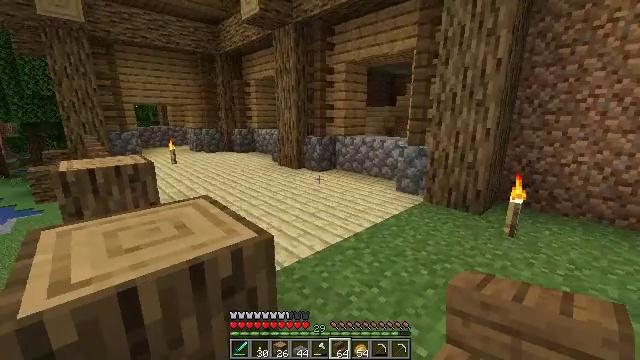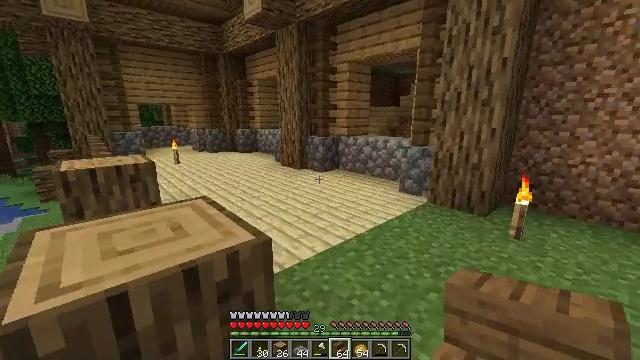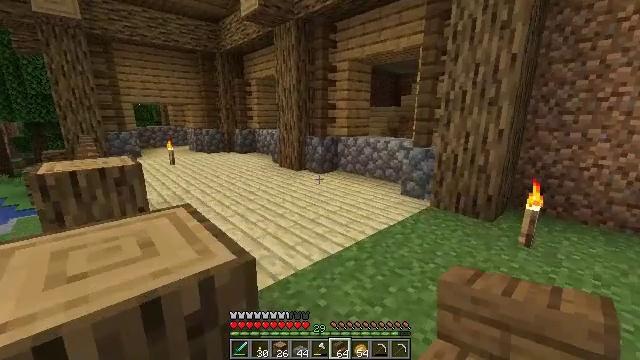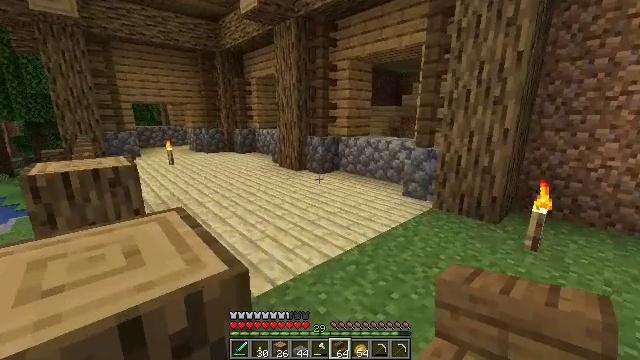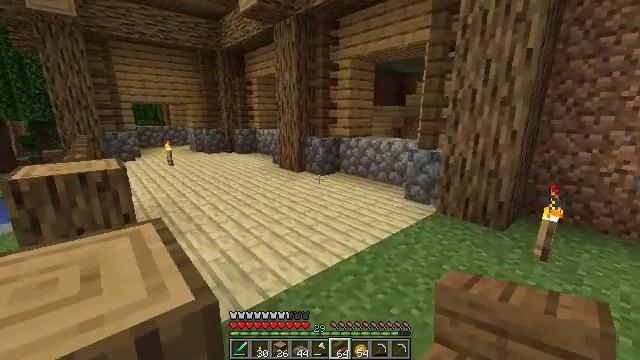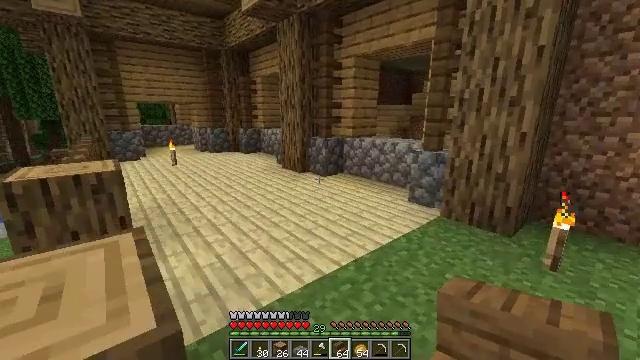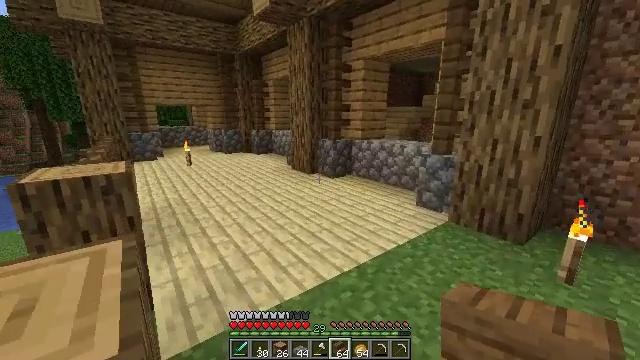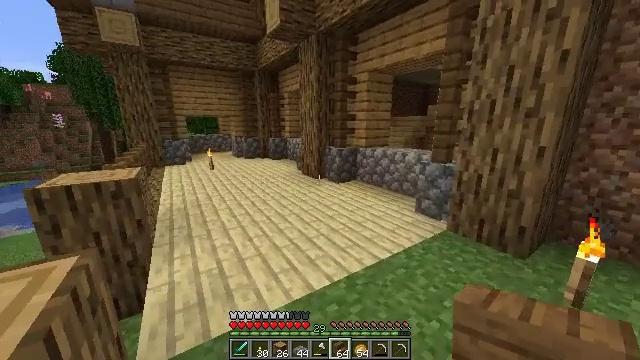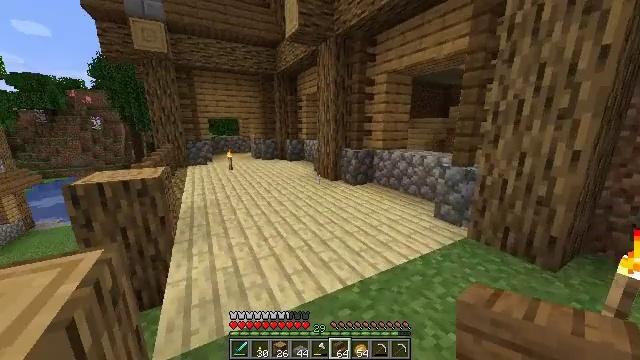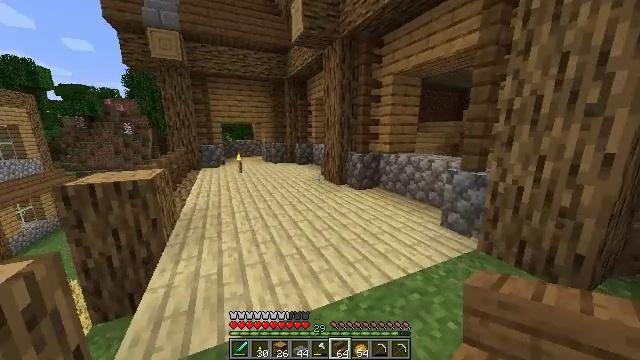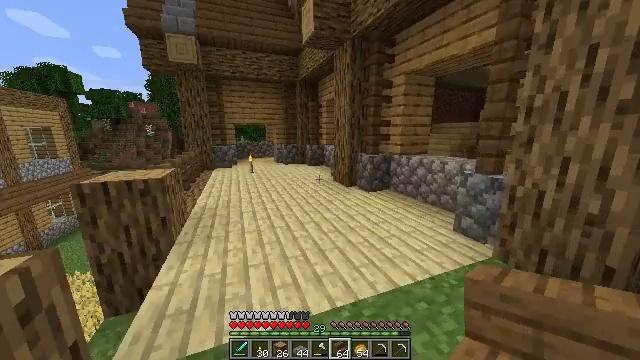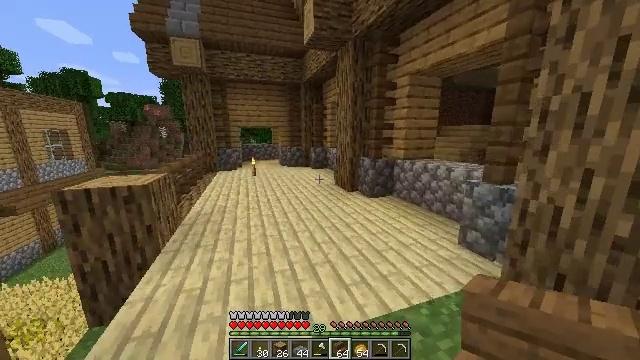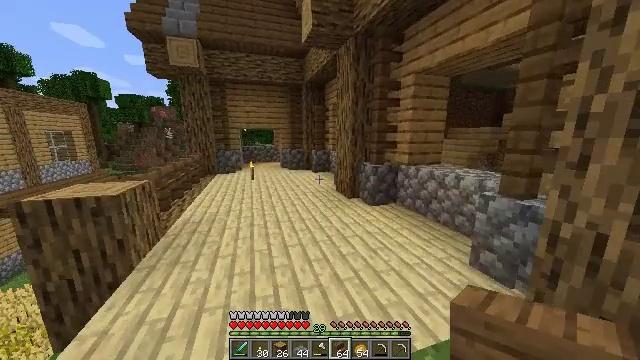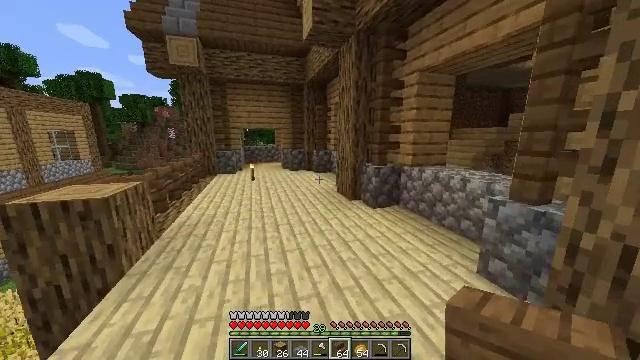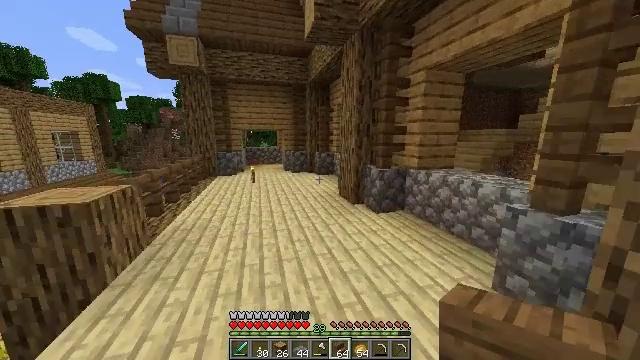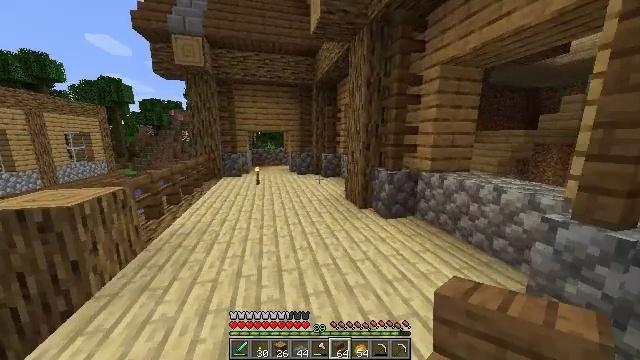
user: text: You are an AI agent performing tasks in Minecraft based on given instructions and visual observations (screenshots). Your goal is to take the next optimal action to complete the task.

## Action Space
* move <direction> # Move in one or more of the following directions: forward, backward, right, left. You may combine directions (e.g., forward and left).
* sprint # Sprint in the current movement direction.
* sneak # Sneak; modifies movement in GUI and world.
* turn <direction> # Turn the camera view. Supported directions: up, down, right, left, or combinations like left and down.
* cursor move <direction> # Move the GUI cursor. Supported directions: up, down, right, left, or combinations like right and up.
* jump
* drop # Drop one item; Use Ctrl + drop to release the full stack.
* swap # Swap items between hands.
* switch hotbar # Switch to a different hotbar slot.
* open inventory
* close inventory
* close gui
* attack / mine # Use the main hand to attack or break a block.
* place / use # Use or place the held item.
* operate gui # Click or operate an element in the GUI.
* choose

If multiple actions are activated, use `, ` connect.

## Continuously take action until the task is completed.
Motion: motion action
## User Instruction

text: Pick up the birch slab after breaking it.
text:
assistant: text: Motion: move forward
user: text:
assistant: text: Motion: move forward
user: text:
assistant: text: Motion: move forward
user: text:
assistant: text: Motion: move right
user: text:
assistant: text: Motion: move forward and move right, turn left
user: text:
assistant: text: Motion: move forward and move right, turn left
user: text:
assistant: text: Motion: move forward and move right, turn left
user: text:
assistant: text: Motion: move forward and move right, turn left
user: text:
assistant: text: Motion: move forward and move right, turn left
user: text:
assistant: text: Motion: move forward and move right, turn left
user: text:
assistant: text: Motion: move forward, turn left
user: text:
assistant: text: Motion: move forward, turn left
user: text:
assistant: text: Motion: move forward
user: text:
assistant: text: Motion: move forward
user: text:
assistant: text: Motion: move forward, turn left
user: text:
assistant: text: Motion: move forward, turn left
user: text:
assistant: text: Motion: move forward, turn left and up
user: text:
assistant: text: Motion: move forward
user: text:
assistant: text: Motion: move forward
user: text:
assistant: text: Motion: move forward
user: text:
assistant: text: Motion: move forward
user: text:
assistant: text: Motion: move forward
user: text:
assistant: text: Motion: move forward
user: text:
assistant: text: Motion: move forward
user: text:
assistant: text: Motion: move forward
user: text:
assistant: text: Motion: move forward
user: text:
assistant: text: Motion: move forward
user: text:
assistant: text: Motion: move forward
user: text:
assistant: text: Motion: move forward
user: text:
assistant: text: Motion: move forward